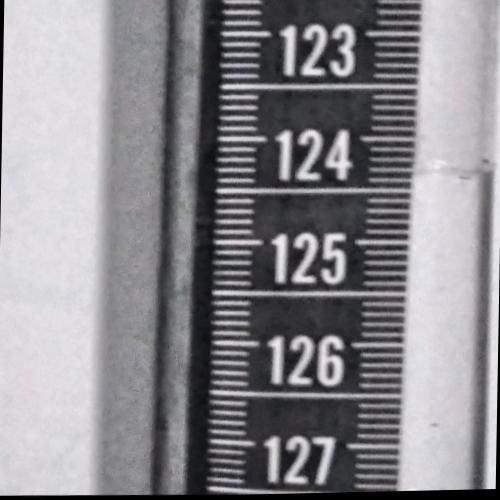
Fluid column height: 124.3 cm